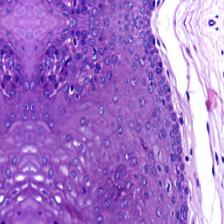
Diagnosis: Normal